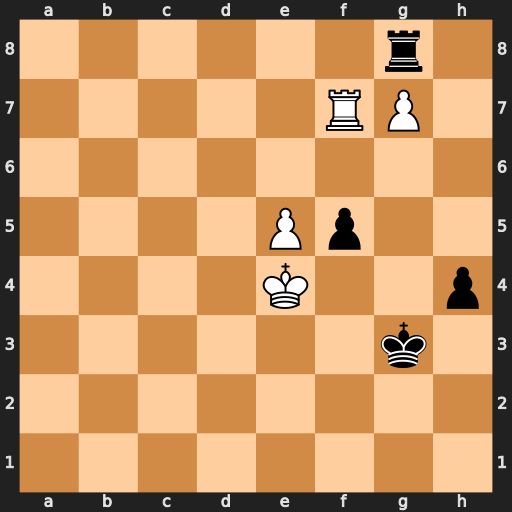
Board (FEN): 6r1/5RP1/8/4Pp2/4K2p/6k1/8/8
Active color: w
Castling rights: -
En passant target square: -
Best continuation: Kxf5 h3 Kg6